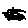
Label: triangle